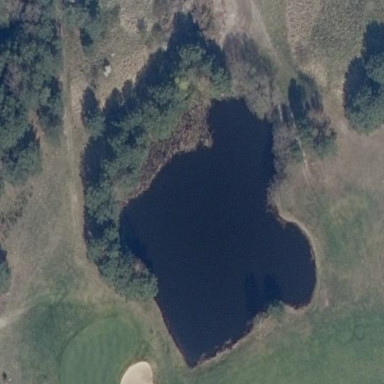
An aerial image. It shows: Water hazard in golf course. The hazard is natural water feature.